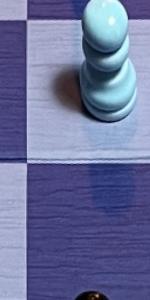
Label: Empty